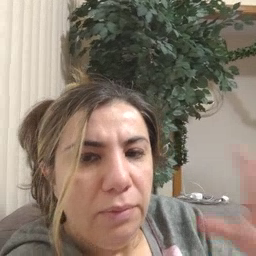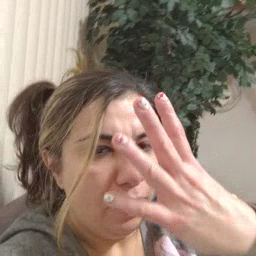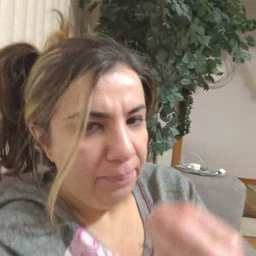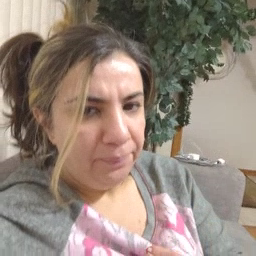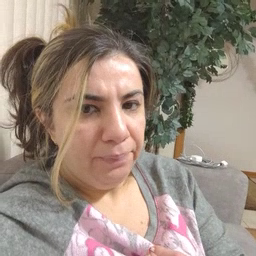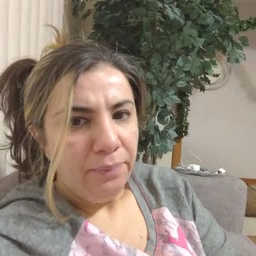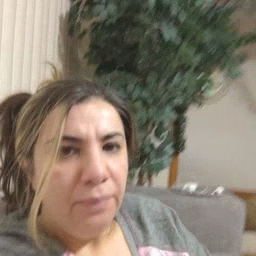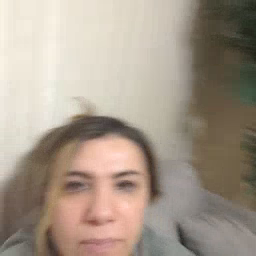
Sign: sleep